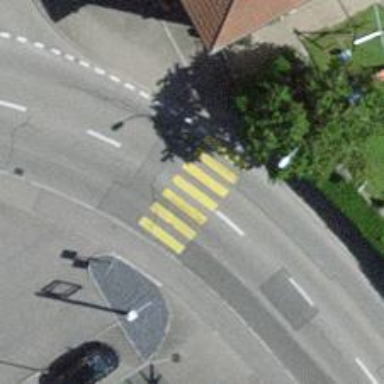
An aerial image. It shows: Zebra crossing on the road.